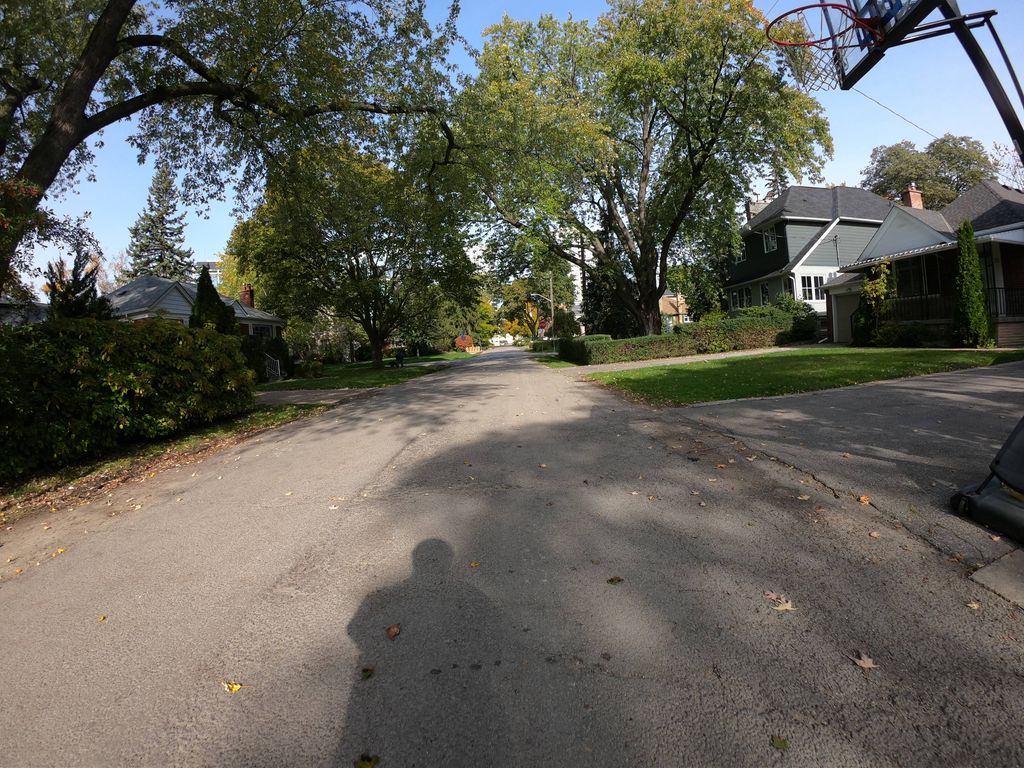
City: toronto